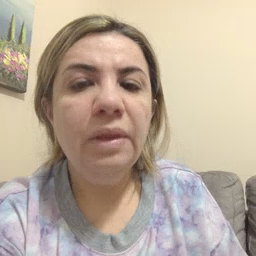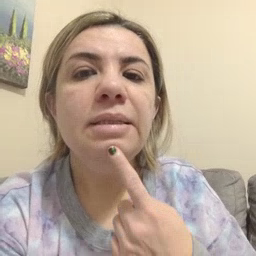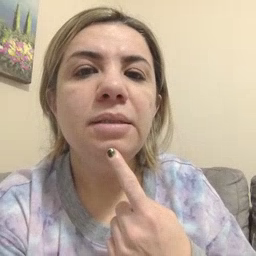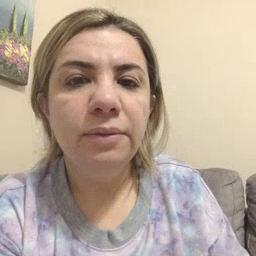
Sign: say